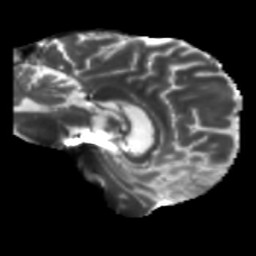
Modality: T2w
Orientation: sagittal
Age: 60
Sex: male
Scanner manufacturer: siemens
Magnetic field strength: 3 T
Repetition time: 5.47 s
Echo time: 0.0854 s